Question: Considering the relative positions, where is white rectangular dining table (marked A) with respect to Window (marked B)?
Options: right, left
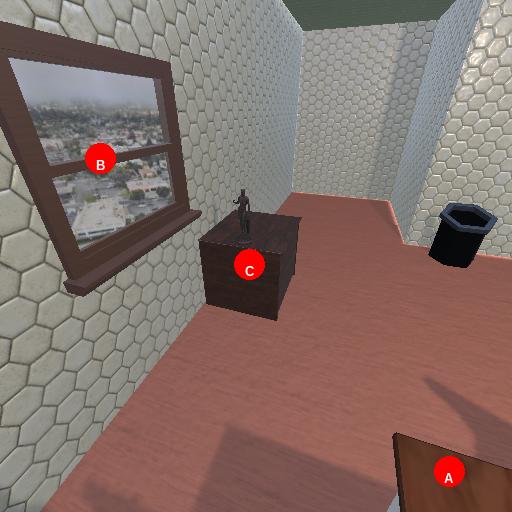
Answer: right